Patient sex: M
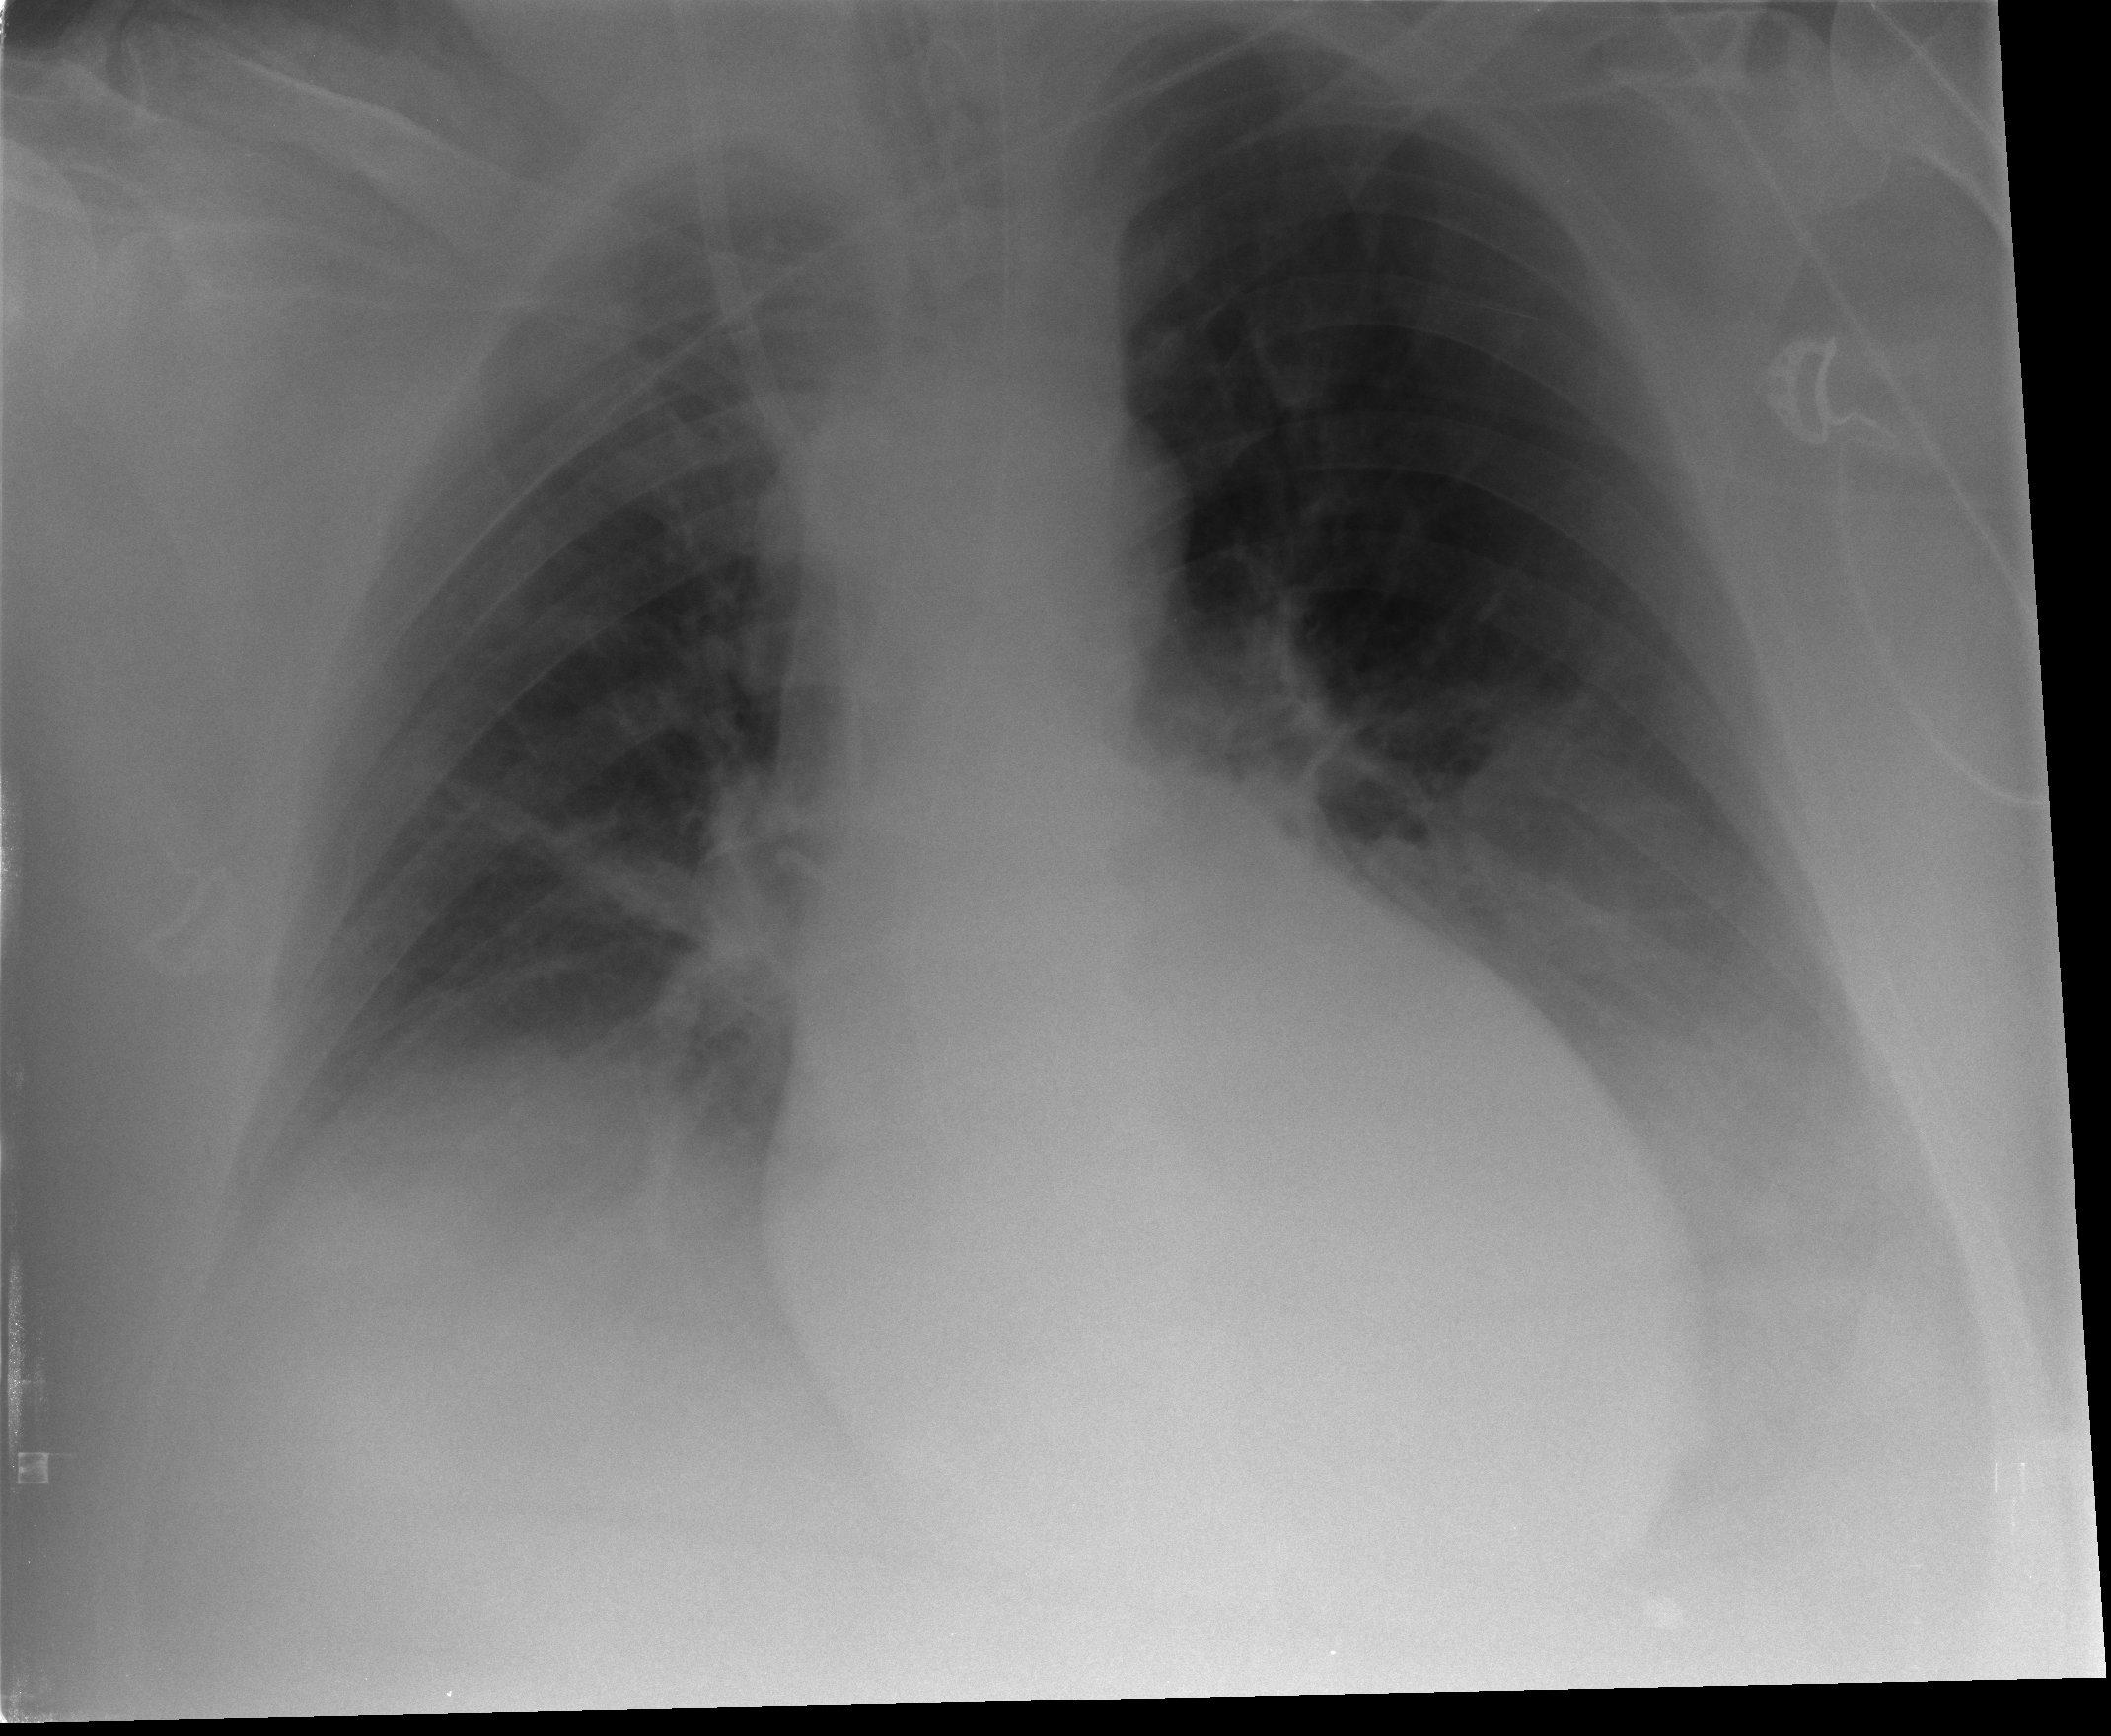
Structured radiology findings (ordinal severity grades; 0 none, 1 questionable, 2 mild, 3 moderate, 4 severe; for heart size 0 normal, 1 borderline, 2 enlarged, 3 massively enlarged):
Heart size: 2
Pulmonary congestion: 0
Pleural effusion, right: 1
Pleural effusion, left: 2
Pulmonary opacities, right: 1
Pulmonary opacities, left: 0
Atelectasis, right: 0
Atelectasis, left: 3